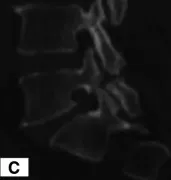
Typical images of Case 1. Sagittal and axial computed tomography (CT) images of the lumbar spine showed right spondylolysis.
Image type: radiology (ct)